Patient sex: F
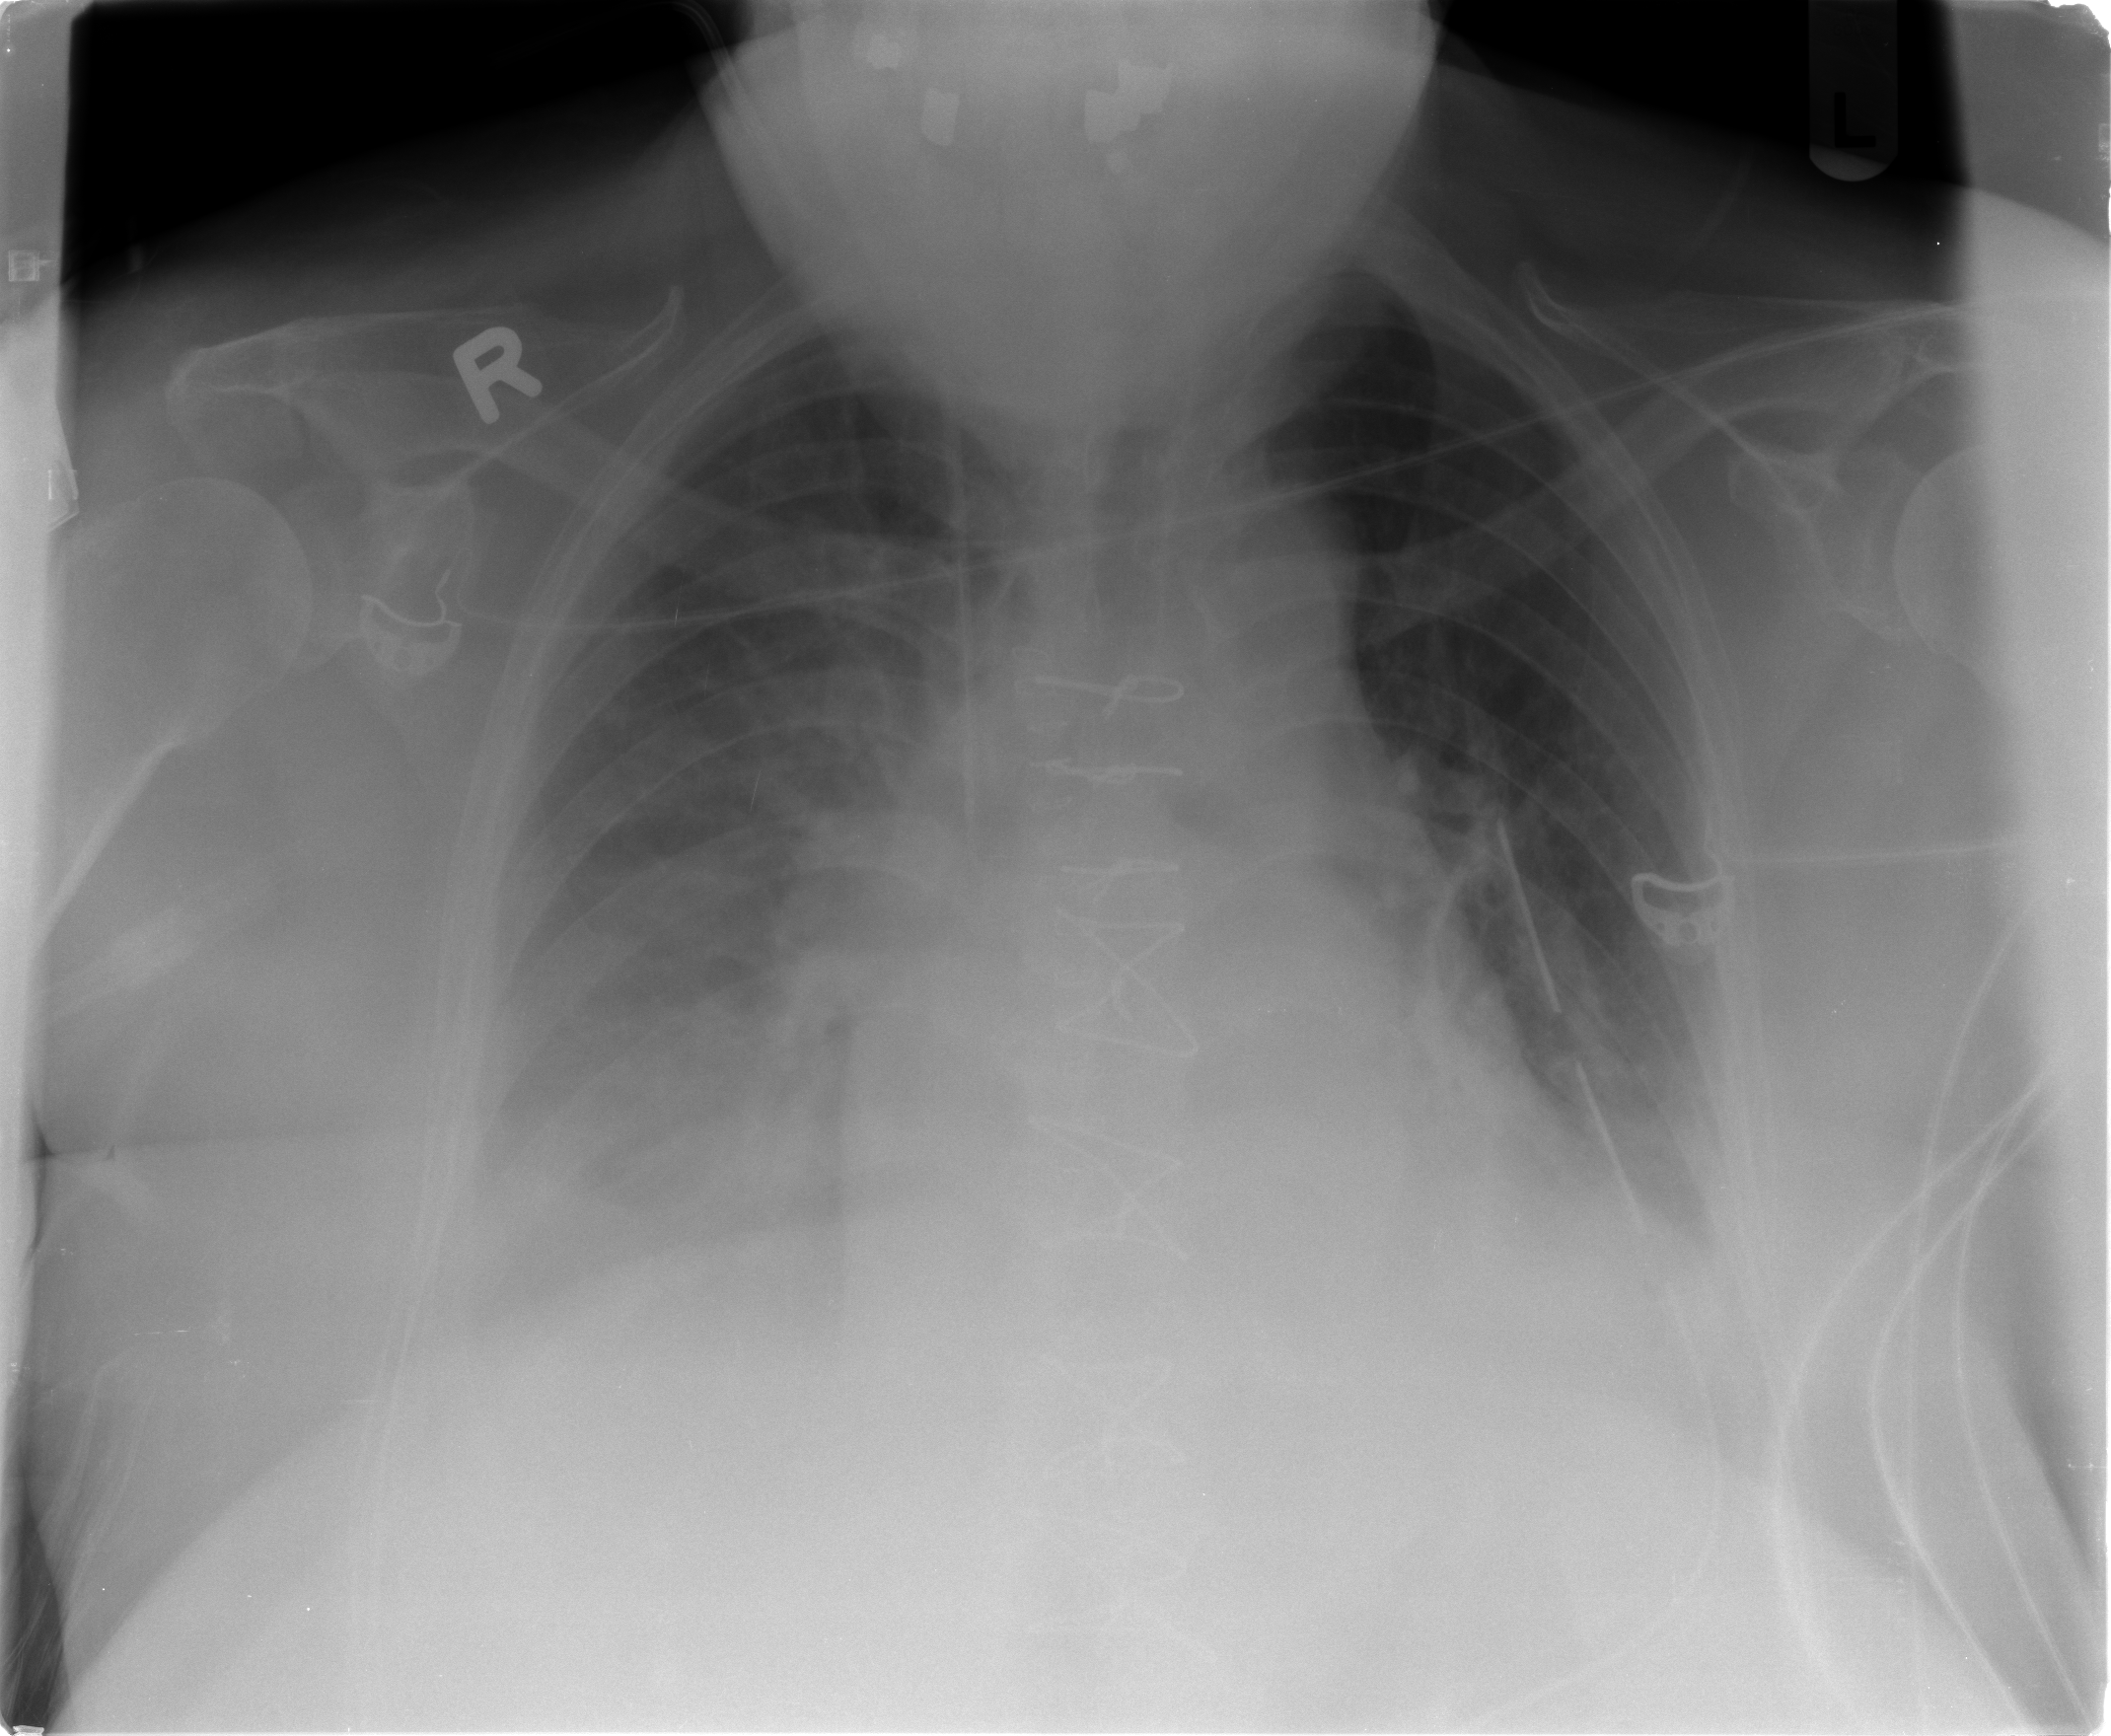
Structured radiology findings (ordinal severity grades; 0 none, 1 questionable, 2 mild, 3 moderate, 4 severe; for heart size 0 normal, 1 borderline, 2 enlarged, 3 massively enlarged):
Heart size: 1
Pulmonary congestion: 2
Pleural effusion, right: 3
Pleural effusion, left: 2
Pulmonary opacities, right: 1
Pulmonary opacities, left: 1
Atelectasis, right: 2
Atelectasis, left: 2